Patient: sex M, age 69
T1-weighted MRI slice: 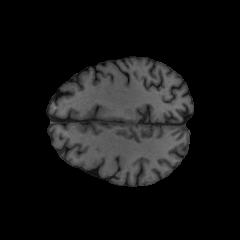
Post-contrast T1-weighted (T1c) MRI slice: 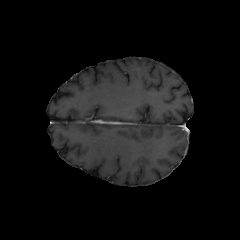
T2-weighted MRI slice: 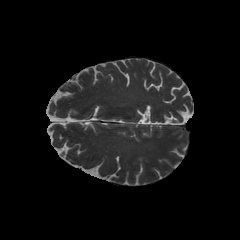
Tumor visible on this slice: no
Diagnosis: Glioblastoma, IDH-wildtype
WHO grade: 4